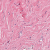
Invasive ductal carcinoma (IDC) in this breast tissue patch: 0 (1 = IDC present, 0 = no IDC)